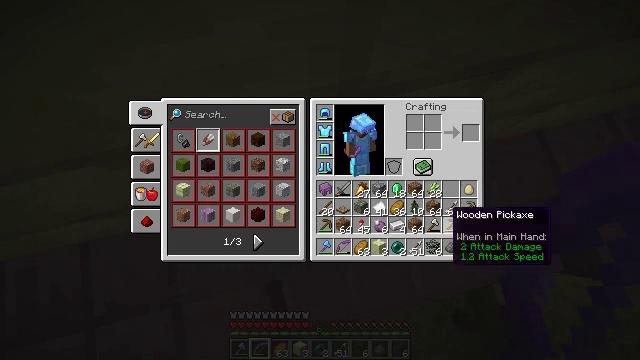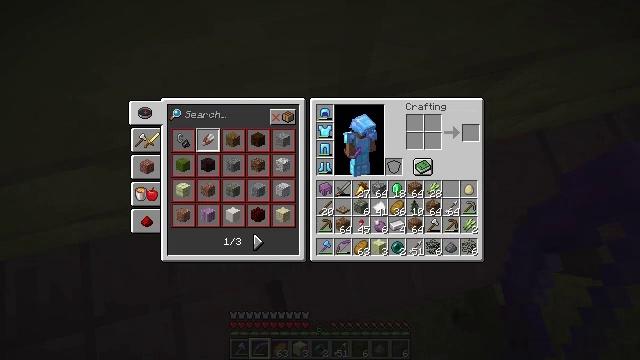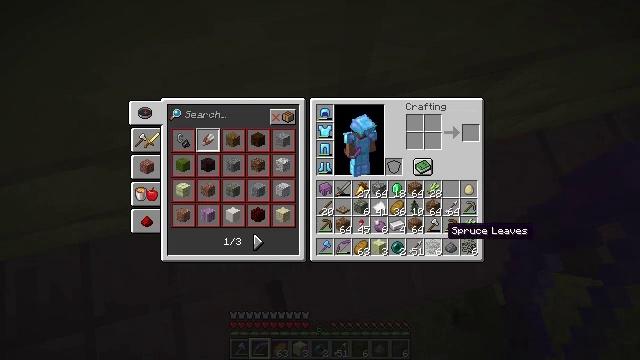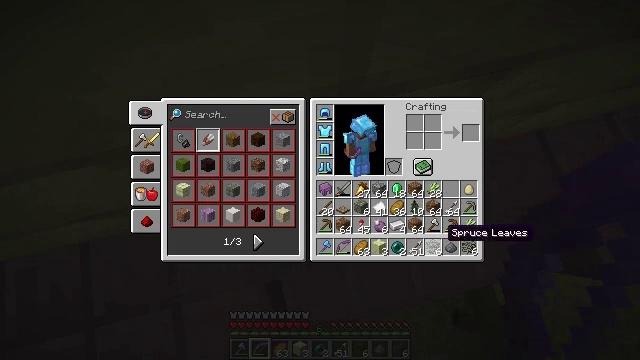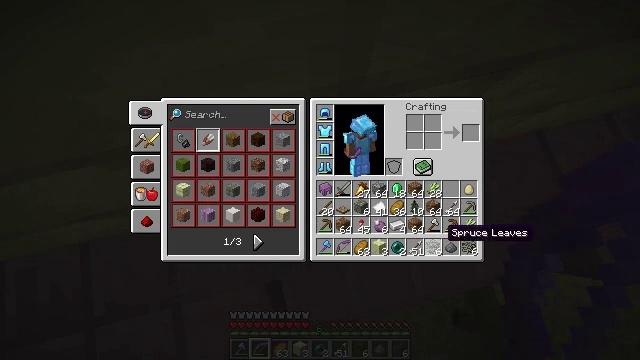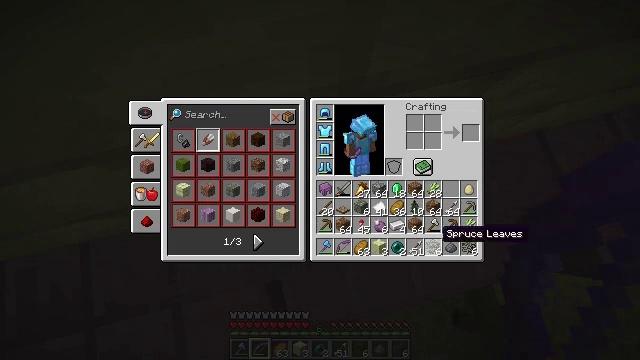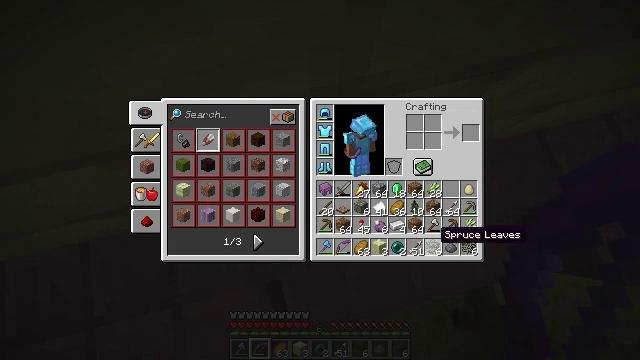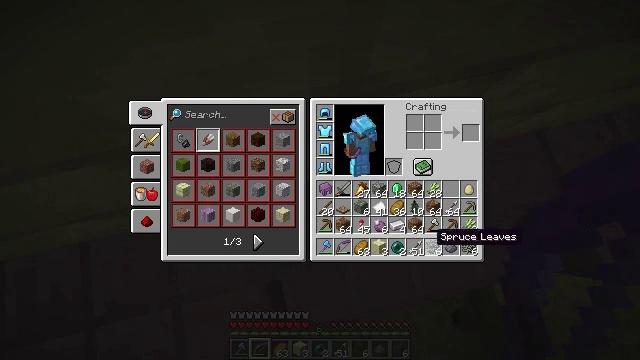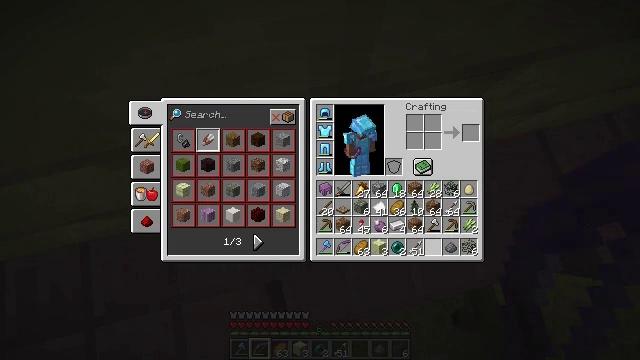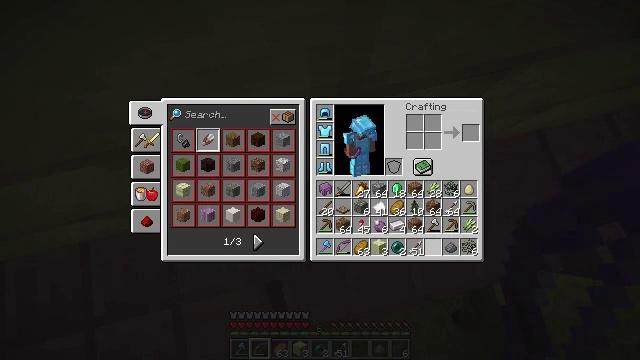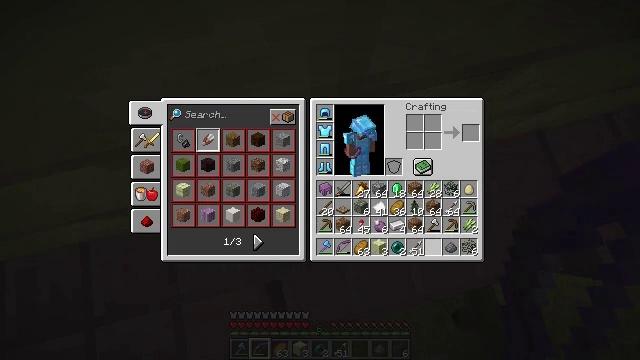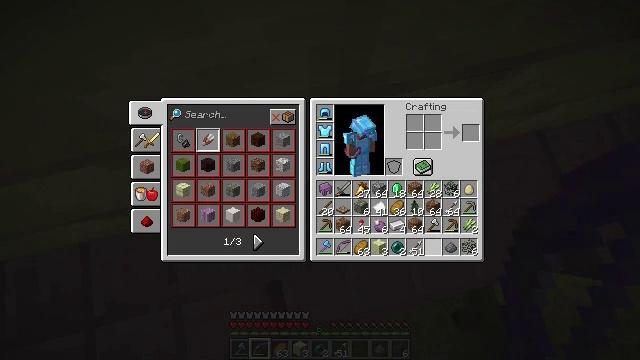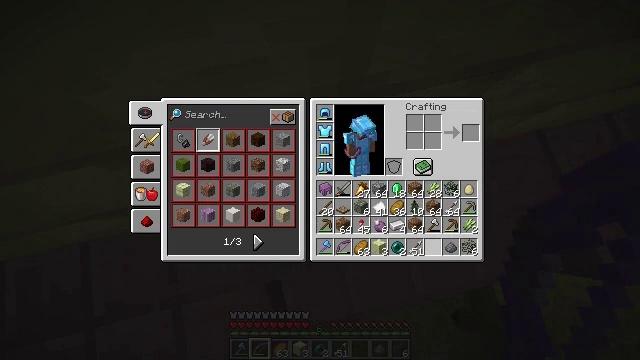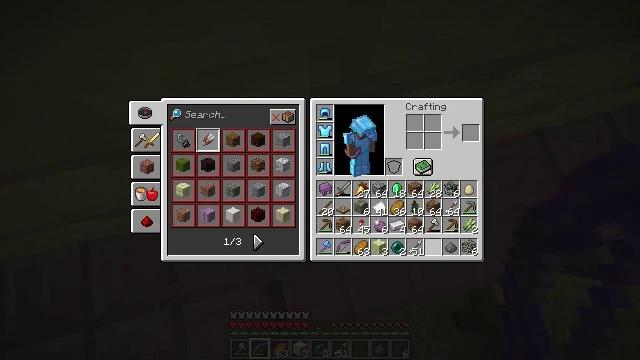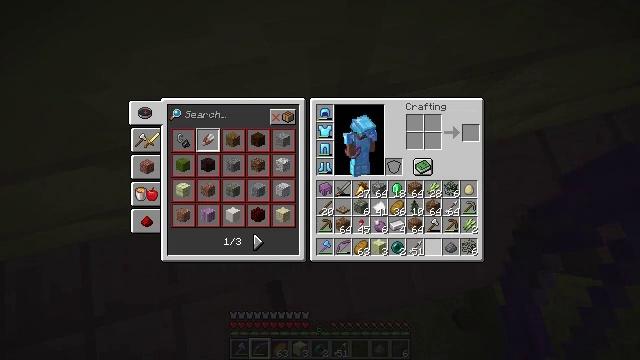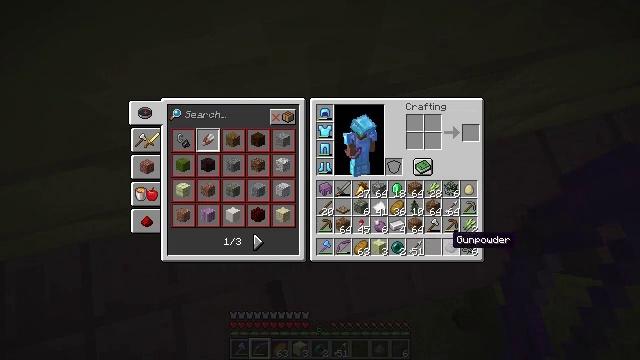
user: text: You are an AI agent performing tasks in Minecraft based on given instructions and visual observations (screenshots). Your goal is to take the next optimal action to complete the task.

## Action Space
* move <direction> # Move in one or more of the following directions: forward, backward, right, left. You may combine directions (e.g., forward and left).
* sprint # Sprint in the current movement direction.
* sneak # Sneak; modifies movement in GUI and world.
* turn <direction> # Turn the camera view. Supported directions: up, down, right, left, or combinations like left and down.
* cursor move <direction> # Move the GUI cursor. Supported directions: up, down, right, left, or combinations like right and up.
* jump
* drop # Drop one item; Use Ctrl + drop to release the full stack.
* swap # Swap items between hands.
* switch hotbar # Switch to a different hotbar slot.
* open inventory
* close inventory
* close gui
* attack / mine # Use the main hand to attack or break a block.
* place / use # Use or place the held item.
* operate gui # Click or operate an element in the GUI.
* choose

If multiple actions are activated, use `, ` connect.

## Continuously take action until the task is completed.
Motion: motion action
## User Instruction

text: Drop an iron axe.
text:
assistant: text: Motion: sneak, cursor move down
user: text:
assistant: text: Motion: sneak
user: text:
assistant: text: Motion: sneak
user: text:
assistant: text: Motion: sneak
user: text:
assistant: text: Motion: sneak
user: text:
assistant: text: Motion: sneak
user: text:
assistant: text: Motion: sneak
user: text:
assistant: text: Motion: sneak, operate gui
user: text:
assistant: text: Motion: sneak, operate gui
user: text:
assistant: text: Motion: sneak, operate gui
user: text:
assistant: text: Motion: sneak
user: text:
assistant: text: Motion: sneak
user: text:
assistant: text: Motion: sneak
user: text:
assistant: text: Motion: sneak, cursor move right
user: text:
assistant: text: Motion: sneak
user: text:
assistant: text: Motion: sneak
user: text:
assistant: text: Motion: sneak
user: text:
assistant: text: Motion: sneak, operate gui
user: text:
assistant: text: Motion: sneak, operate gui
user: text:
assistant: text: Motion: sneak, cursor move right
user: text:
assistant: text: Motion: sneak, cursor move right
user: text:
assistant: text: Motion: sneak
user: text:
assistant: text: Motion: sneak
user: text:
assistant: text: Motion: sneak, operate gui
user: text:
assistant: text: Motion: sneak, operate gui
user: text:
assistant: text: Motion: sneak
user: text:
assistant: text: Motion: sneak, cursor move left
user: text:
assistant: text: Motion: sneak
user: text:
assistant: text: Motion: sneak, cursor move left
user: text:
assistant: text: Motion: sneak, cursor move left